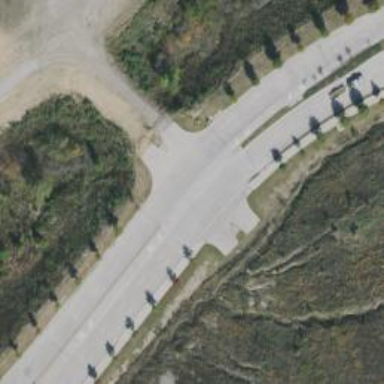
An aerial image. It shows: Tertiary link road.